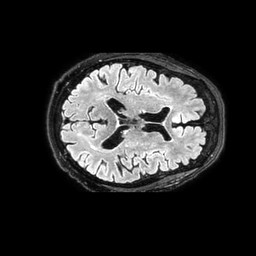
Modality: FLAIR
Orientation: axial
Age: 78
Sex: male
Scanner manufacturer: philips
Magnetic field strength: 3 T
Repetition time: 4.8 s
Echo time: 0.34 s